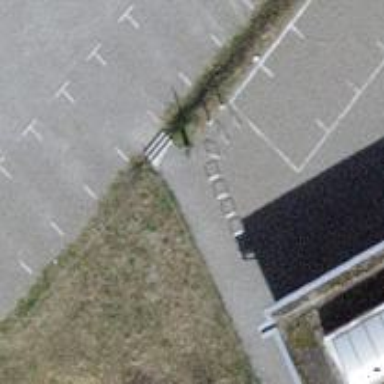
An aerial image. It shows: Charging station.